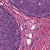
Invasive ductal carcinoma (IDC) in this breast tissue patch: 0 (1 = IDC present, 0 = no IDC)